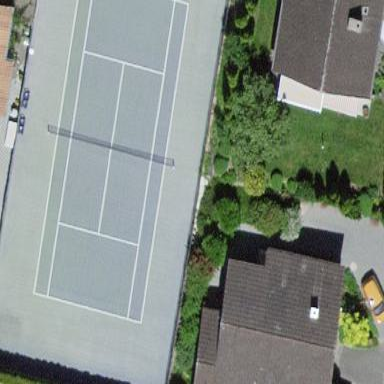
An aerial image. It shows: Tennis court in leisure pitch.